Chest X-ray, AP view. Patient: 9 years old, sex M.
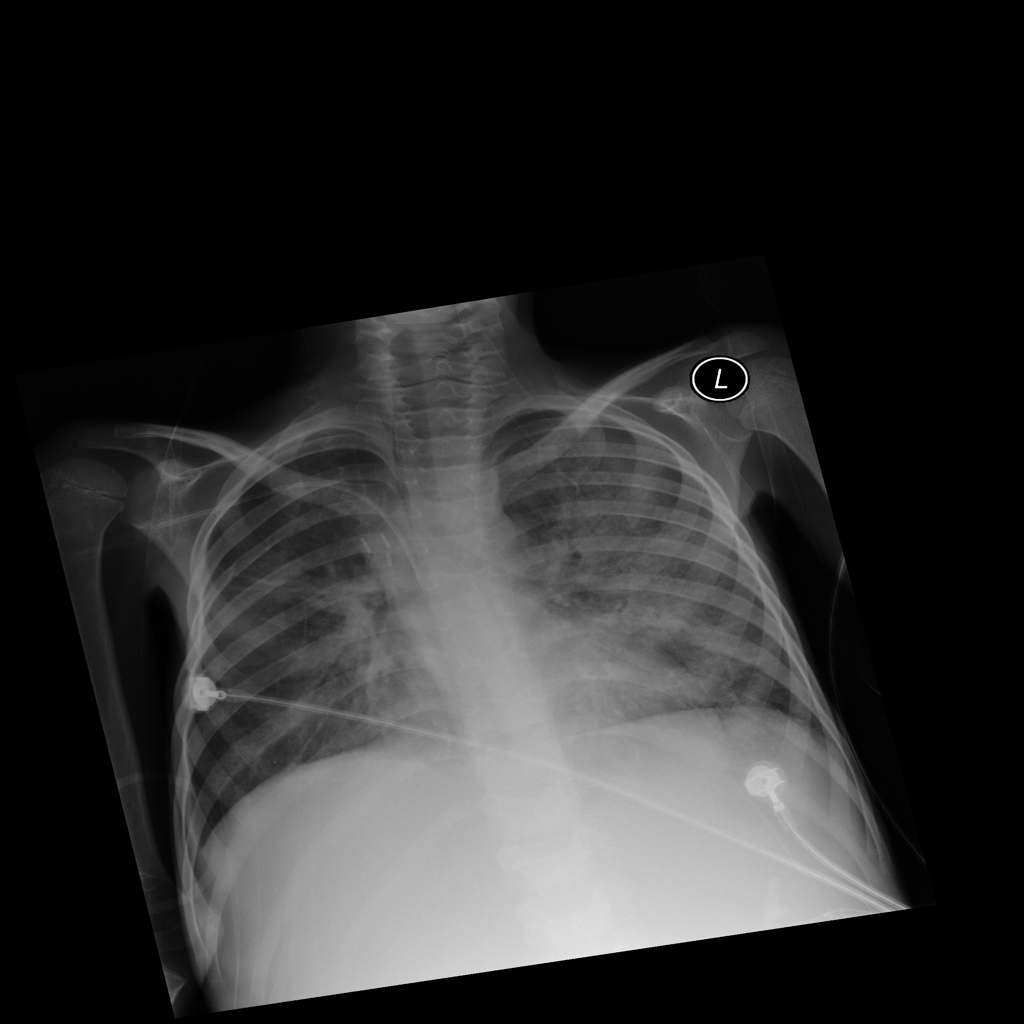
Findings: Infiltration, Pneumothorax